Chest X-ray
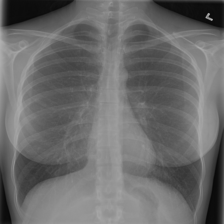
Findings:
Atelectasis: negative
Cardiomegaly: negative
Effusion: negative
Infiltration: negative
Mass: negative
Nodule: negative
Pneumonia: negative
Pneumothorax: negative
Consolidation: negative
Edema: negative
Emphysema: negative
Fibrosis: negative
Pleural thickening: negative
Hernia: negative